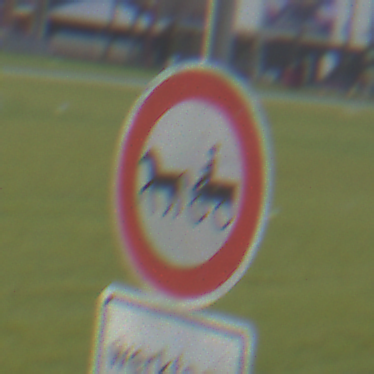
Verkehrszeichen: VerbotGespannfuhrwerke
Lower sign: ZeitangabenMitBeschraenkungAufWochentage1
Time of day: MorningAfternoon
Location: Outdoor (Suburban)
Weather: PartlyCloudy
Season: NotSpecified
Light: Natural